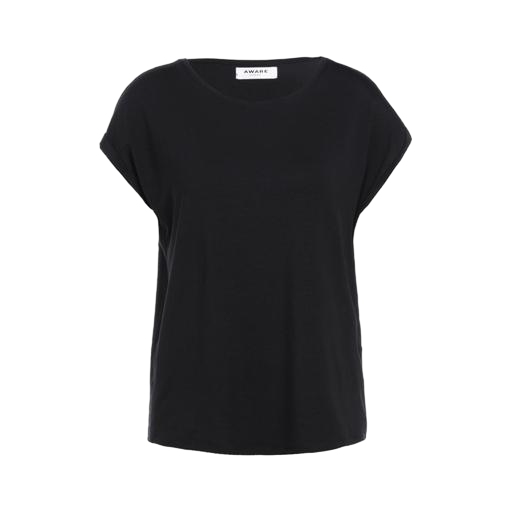
black cap-sleeve t-shirt, black curved hem t-shirt, boxy fit t-shirt, white background